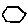
Label: hexagon